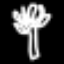
Label: palm tree